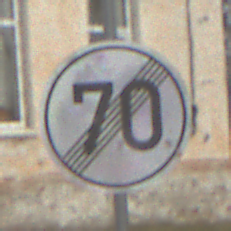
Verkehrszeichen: EndeGeschwindigkeit70
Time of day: MorningAfternoon
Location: Outdoor (Nature)
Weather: PartlyCloudy
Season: Autumn
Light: Natural